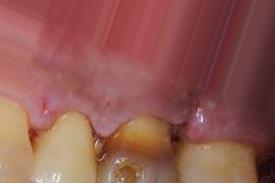
Condition: Tooth Discoloration